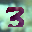
Label: 3